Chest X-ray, PA view. Patient: 56 years old, sex F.
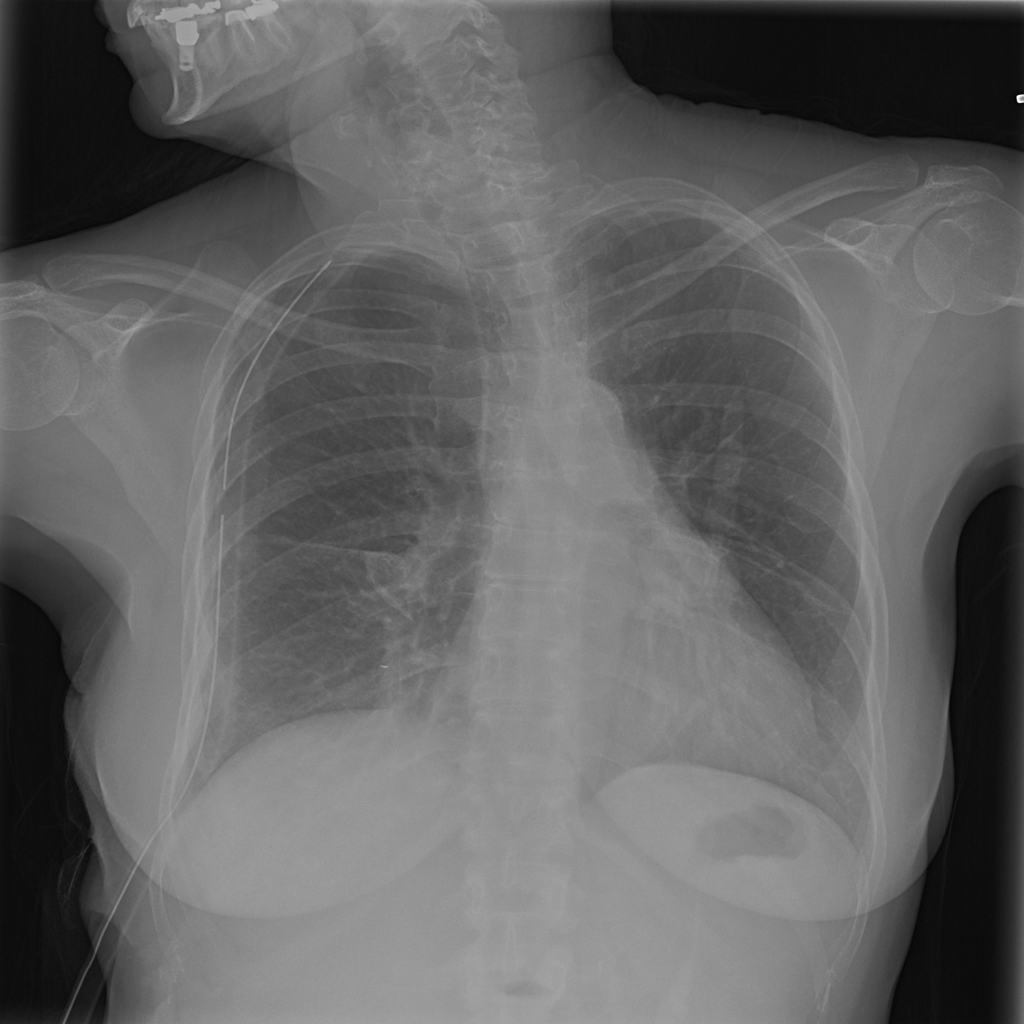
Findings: No Finding